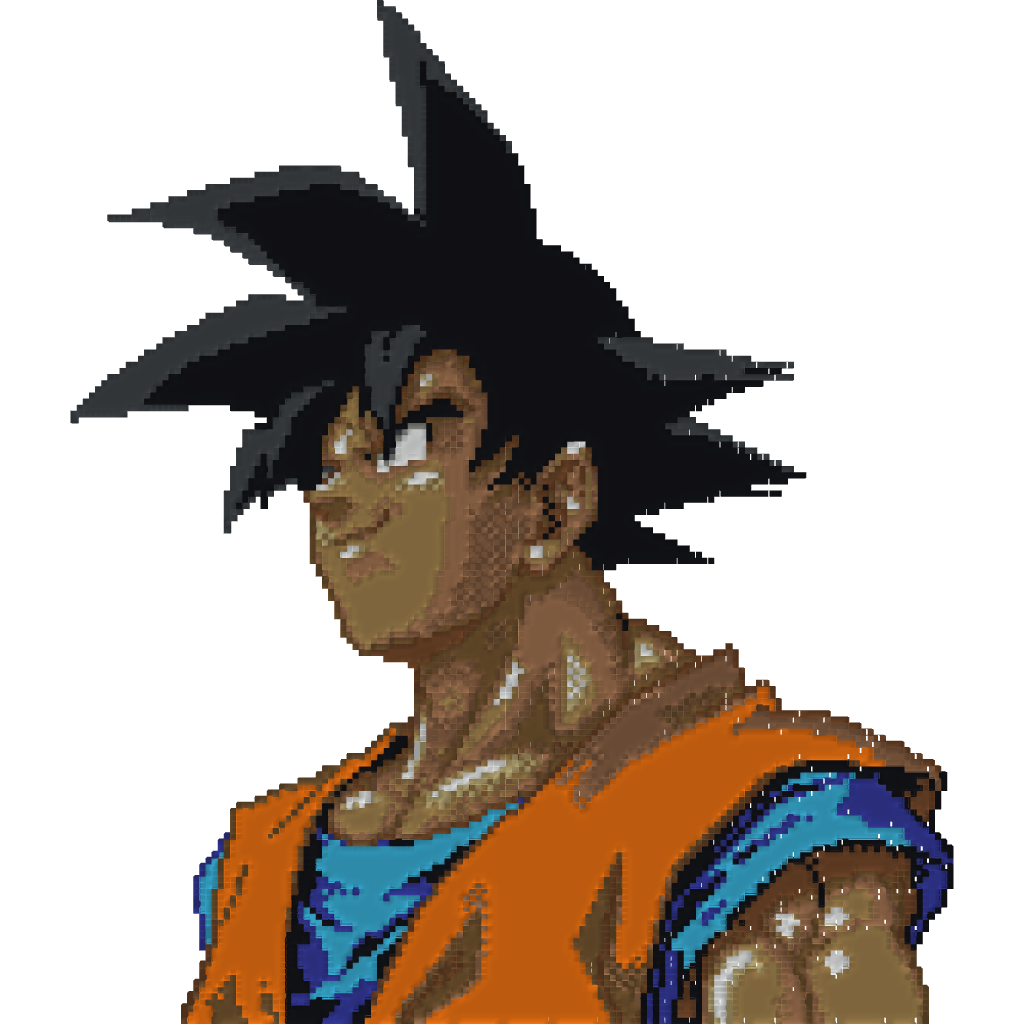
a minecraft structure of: Kakaroto - Goku